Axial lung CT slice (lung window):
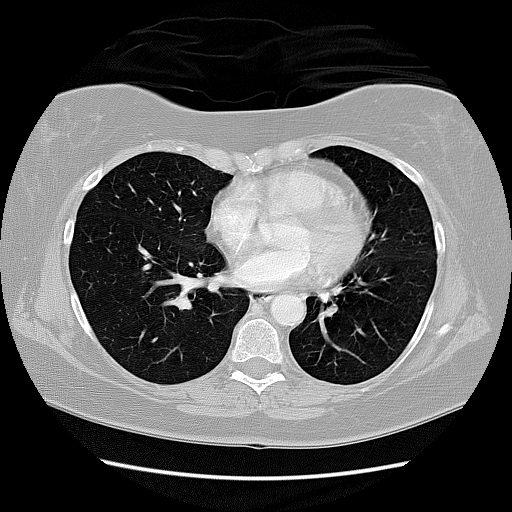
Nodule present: no